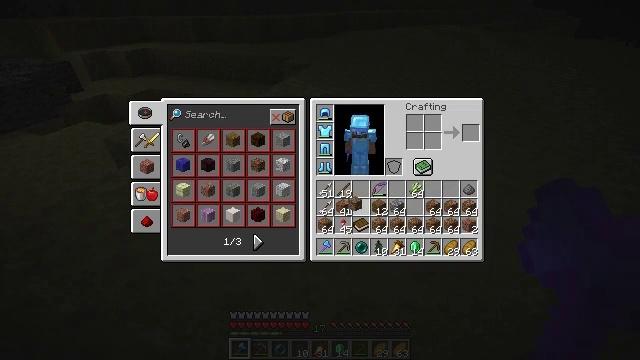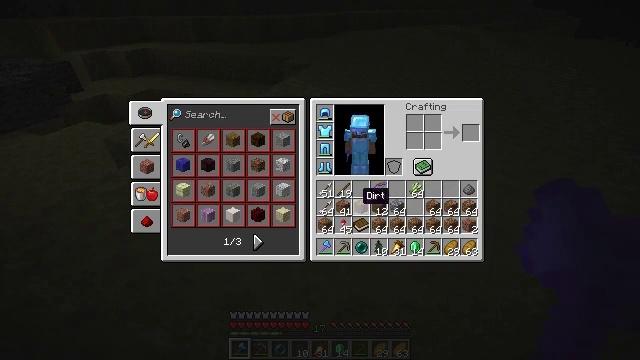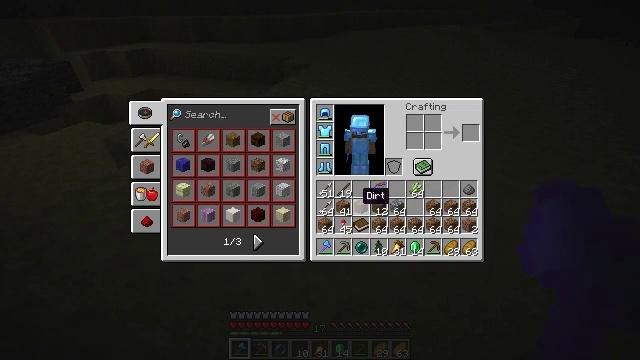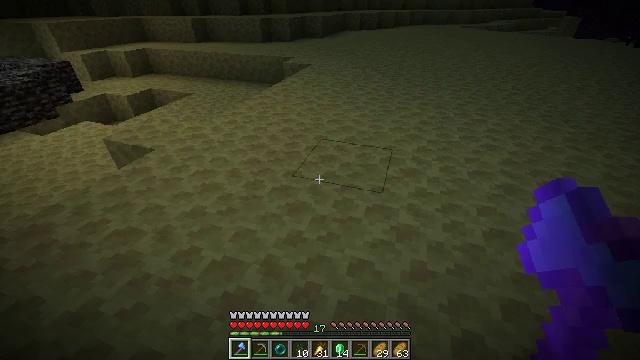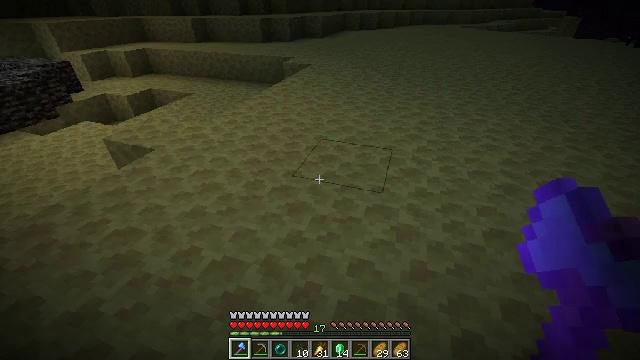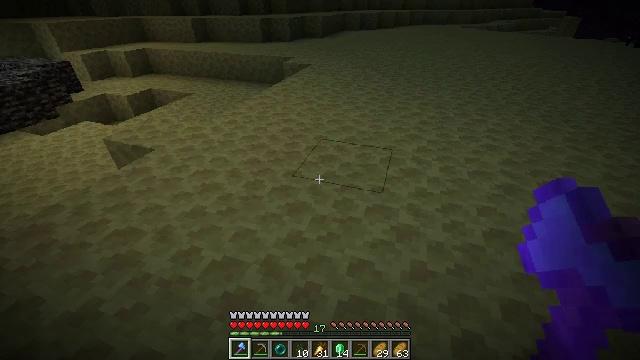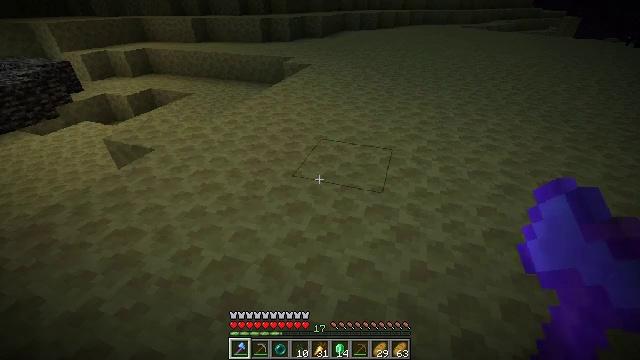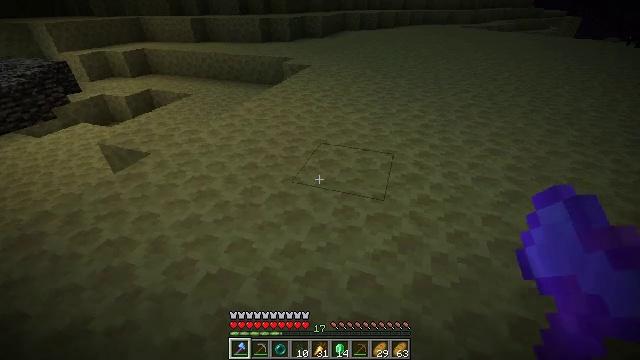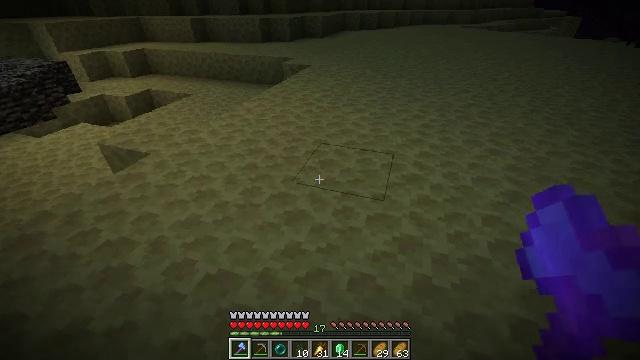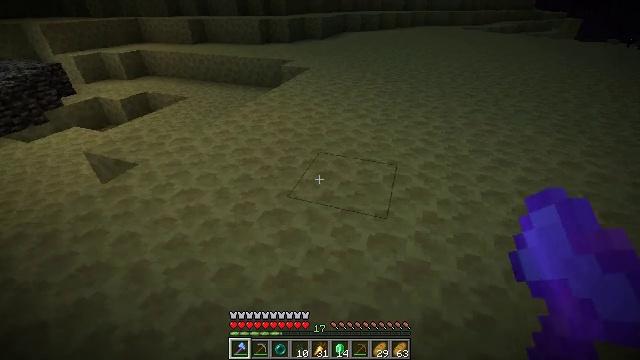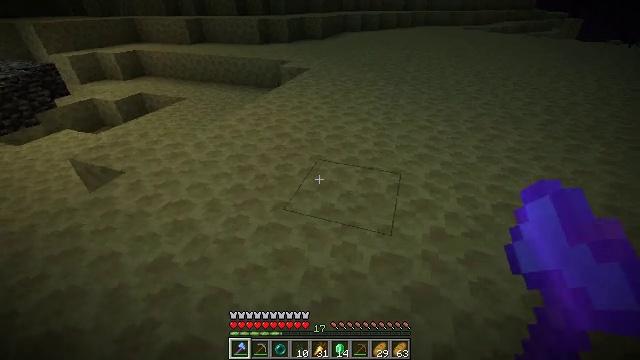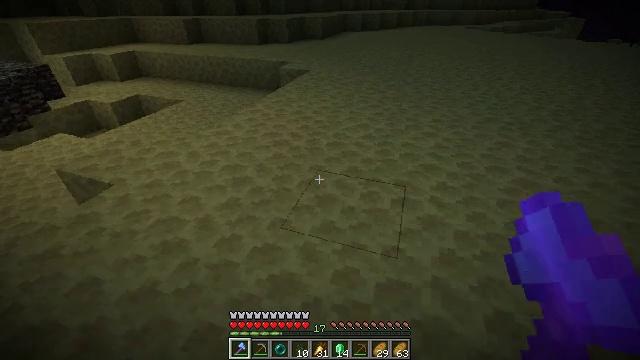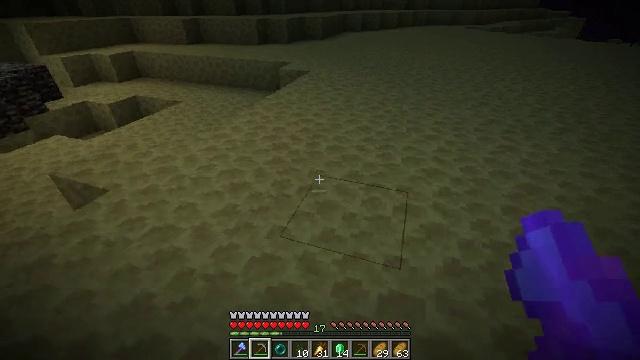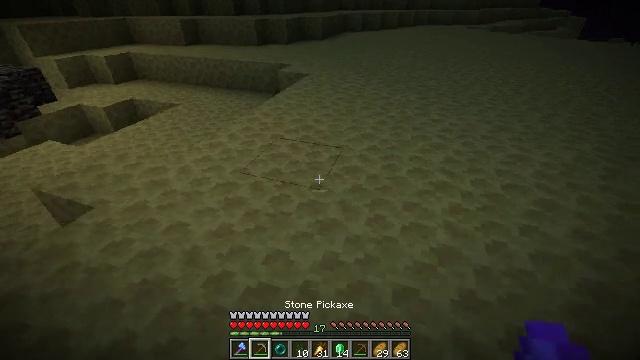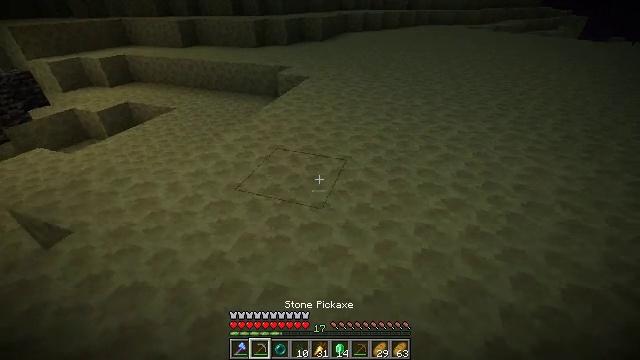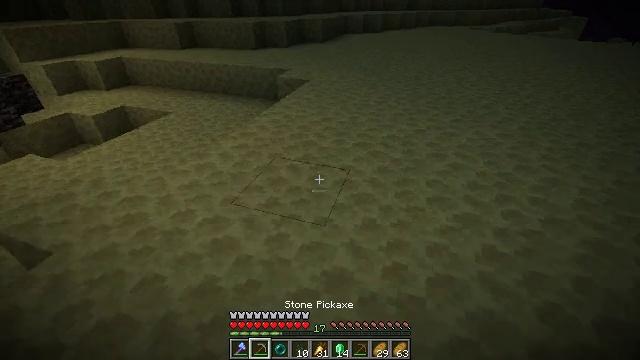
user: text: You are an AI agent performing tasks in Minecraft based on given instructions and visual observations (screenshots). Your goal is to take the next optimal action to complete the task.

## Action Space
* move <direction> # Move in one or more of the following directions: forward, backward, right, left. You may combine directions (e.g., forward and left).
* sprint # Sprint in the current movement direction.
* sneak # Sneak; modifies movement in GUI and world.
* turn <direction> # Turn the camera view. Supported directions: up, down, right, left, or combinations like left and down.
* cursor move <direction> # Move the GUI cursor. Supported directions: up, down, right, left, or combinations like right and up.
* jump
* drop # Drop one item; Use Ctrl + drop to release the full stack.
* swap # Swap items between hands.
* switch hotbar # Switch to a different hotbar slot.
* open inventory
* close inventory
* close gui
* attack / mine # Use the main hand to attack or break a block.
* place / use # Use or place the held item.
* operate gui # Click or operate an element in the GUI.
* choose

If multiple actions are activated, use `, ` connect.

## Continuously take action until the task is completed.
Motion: motion action
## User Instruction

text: Dig the end stone for building materials.
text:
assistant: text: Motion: no_op
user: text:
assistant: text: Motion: no_op
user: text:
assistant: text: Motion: close inventory
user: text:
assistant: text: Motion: close inventory
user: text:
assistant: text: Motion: close inventory
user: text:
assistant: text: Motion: no_op
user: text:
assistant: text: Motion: move forward
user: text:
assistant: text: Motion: move forward
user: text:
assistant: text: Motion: move forward
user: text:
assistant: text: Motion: move forward
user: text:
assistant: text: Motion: move forward
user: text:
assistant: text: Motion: move forward, switch to hotbar 2
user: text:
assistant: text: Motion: move forward, switch to hotbar 2
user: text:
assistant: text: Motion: move forward
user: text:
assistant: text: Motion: move forward
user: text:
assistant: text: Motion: move forward, turn left and up
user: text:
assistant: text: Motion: move forward, turn left and up
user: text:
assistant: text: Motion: move forward, sprint, turn left and up, jump
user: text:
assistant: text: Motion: move forward, sprint, jump
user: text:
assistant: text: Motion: move forward, sprint, jump
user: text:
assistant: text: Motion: move forward, sprint, jump
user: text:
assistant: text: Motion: move forward, sprint, jump
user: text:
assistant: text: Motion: move forward, sprint, jump
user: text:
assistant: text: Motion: move forward, sprint, jump
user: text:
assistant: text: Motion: move forward, sprint, jump
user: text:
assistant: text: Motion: move forward, sprint, jump
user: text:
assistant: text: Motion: move forward, sprint, jump
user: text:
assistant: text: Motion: move forward, sprint, jump
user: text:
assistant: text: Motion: move forward, sprint, jump
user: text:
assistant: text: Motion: move forward, sprint, jump